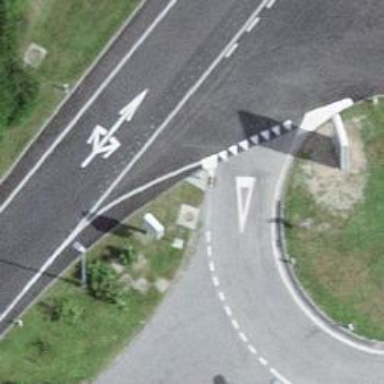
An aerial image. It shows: Road with "give way" sign.